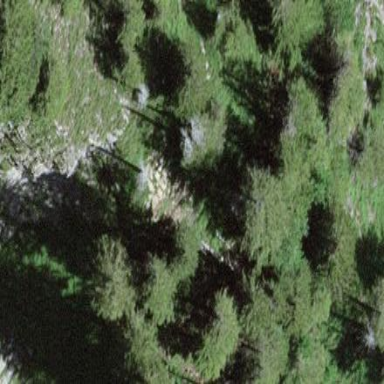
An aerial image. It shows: Forest area.